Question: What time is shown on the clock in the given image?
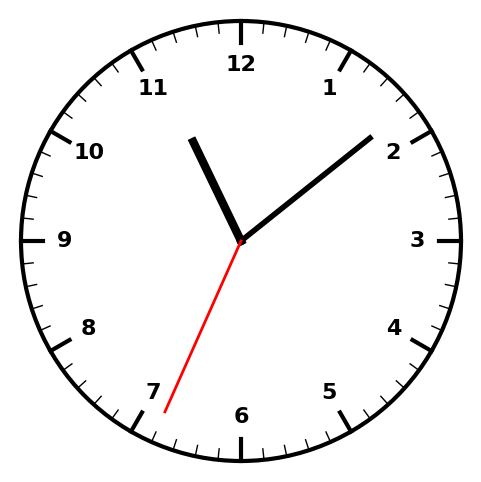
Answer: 11:08:34